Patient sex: M
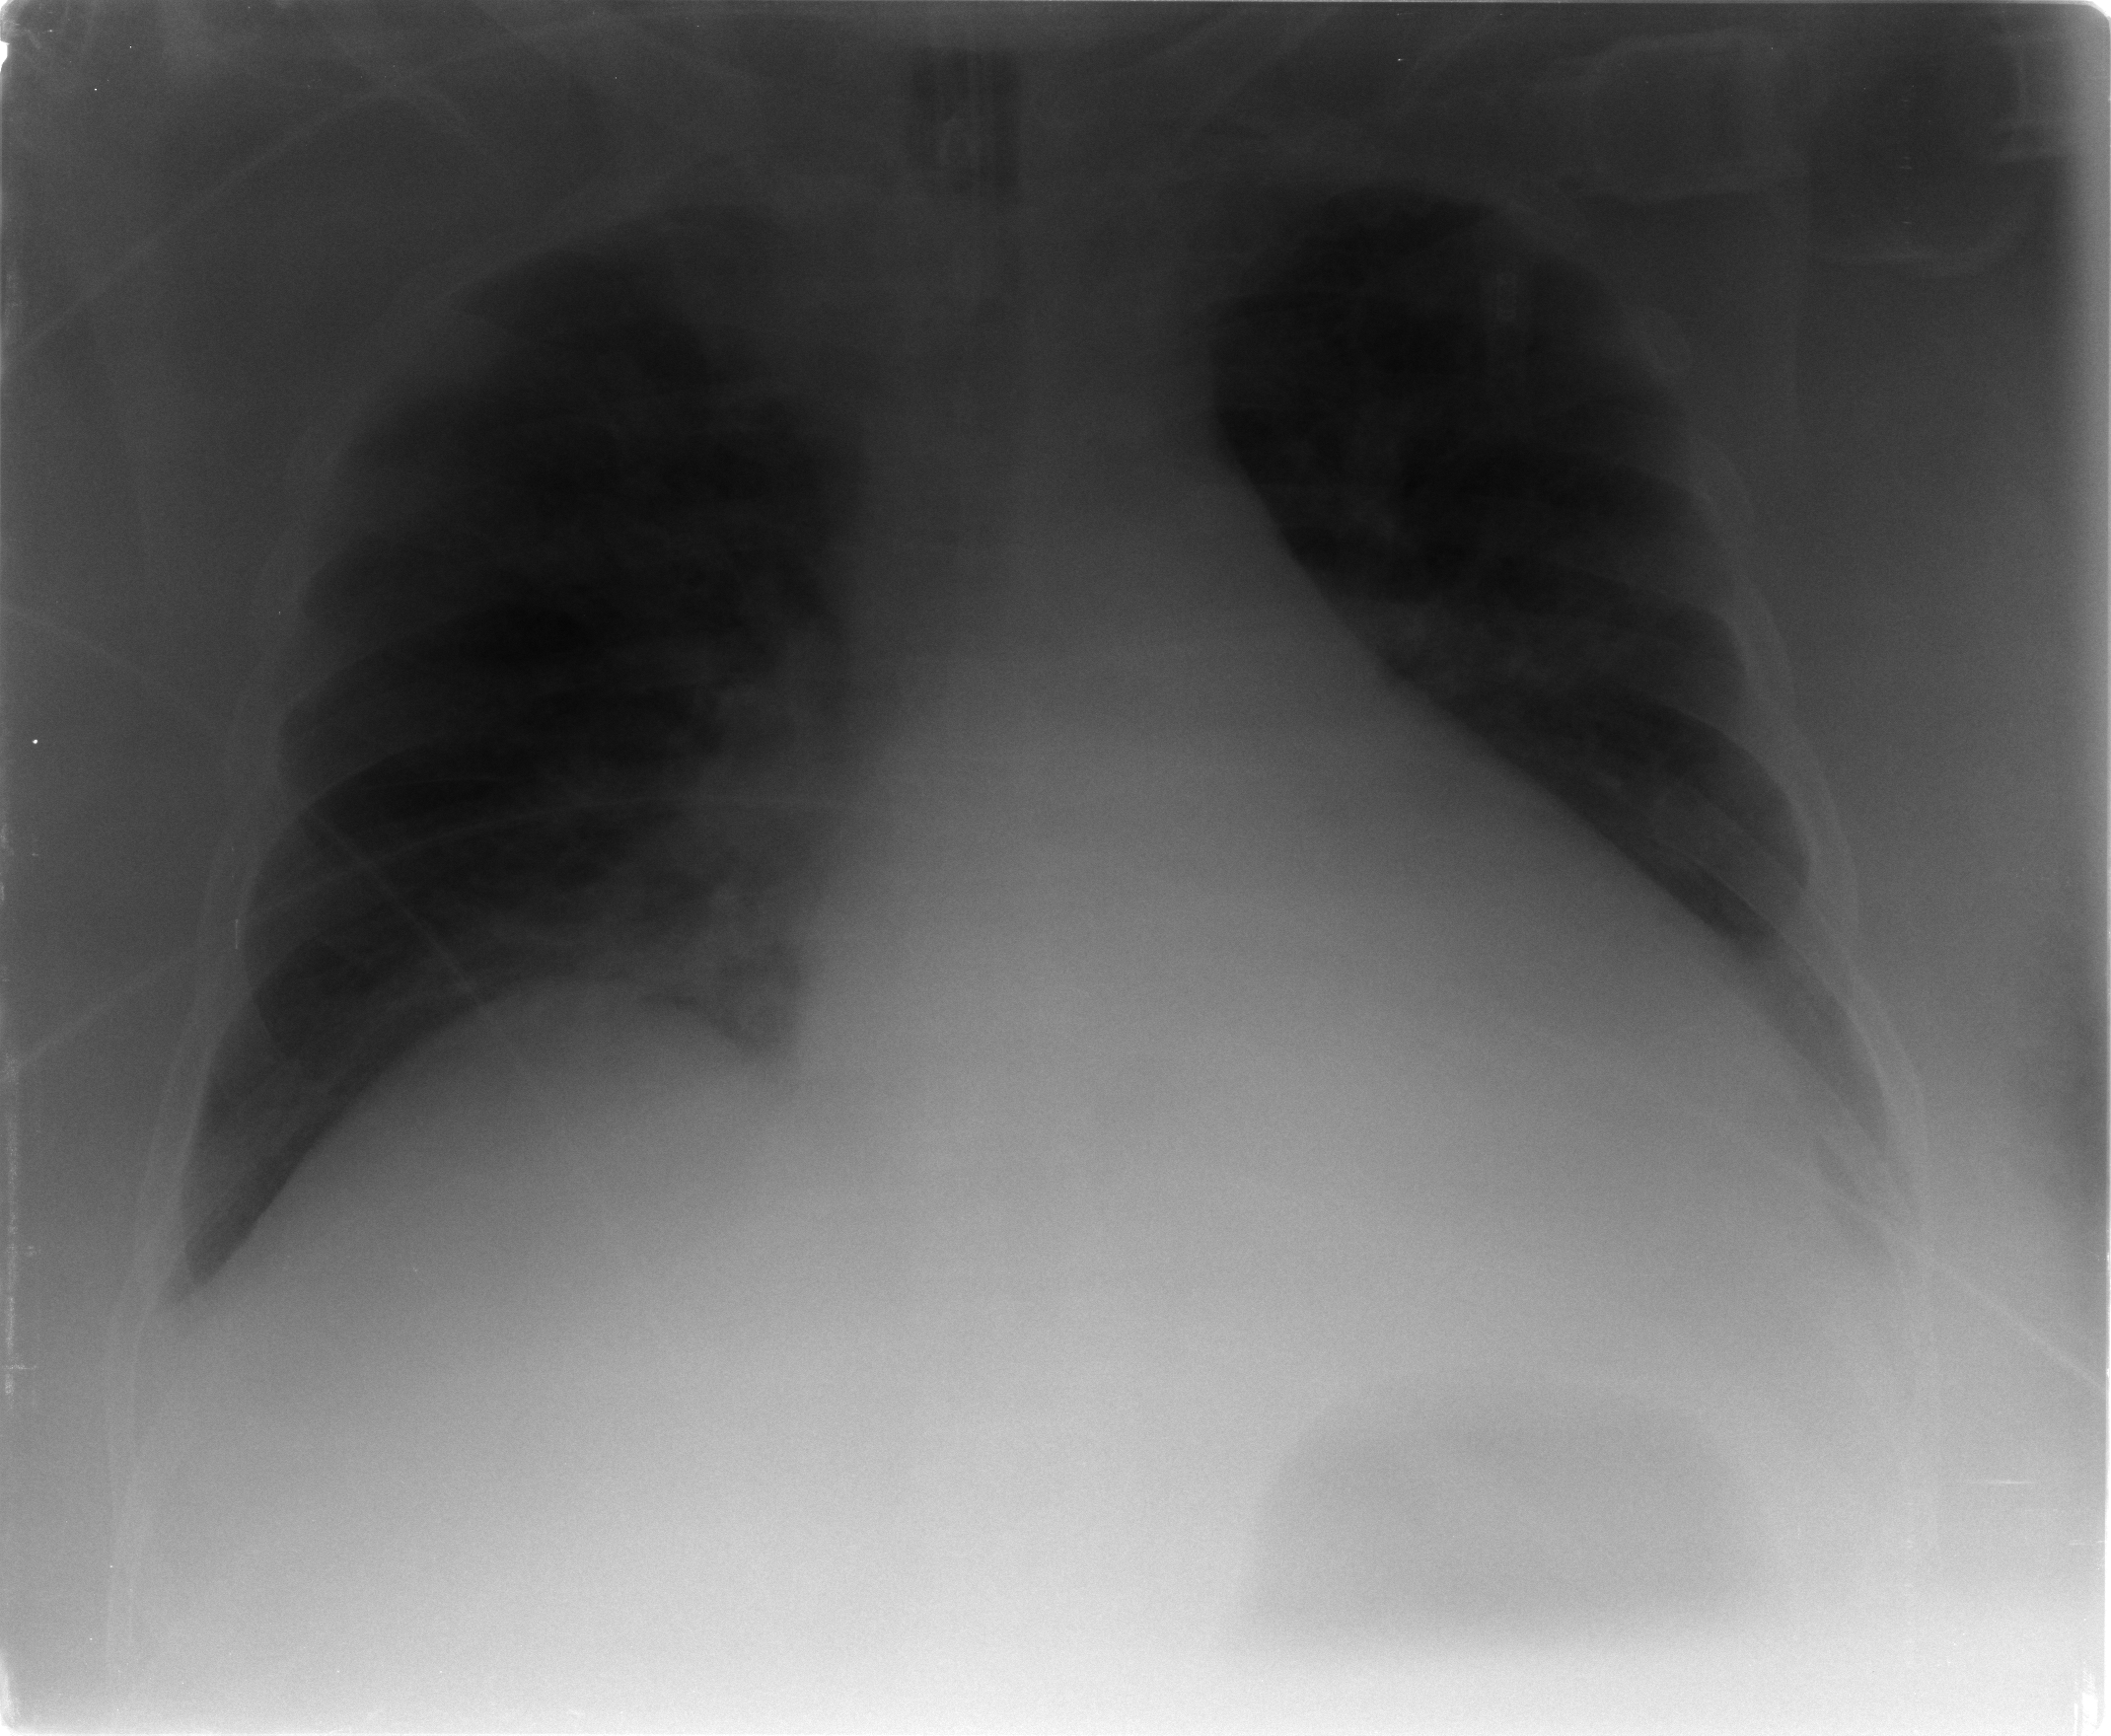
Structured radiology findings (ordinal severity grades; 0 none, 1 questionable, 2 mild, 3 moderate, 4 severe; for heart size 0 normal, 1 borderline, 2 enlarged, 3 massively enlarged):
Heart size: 3
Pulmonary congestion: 3
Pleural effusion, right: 1
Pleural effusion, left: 2
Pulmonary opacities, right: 2
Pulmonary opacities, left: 2
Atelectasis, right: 2
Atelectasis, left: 2